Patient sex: M
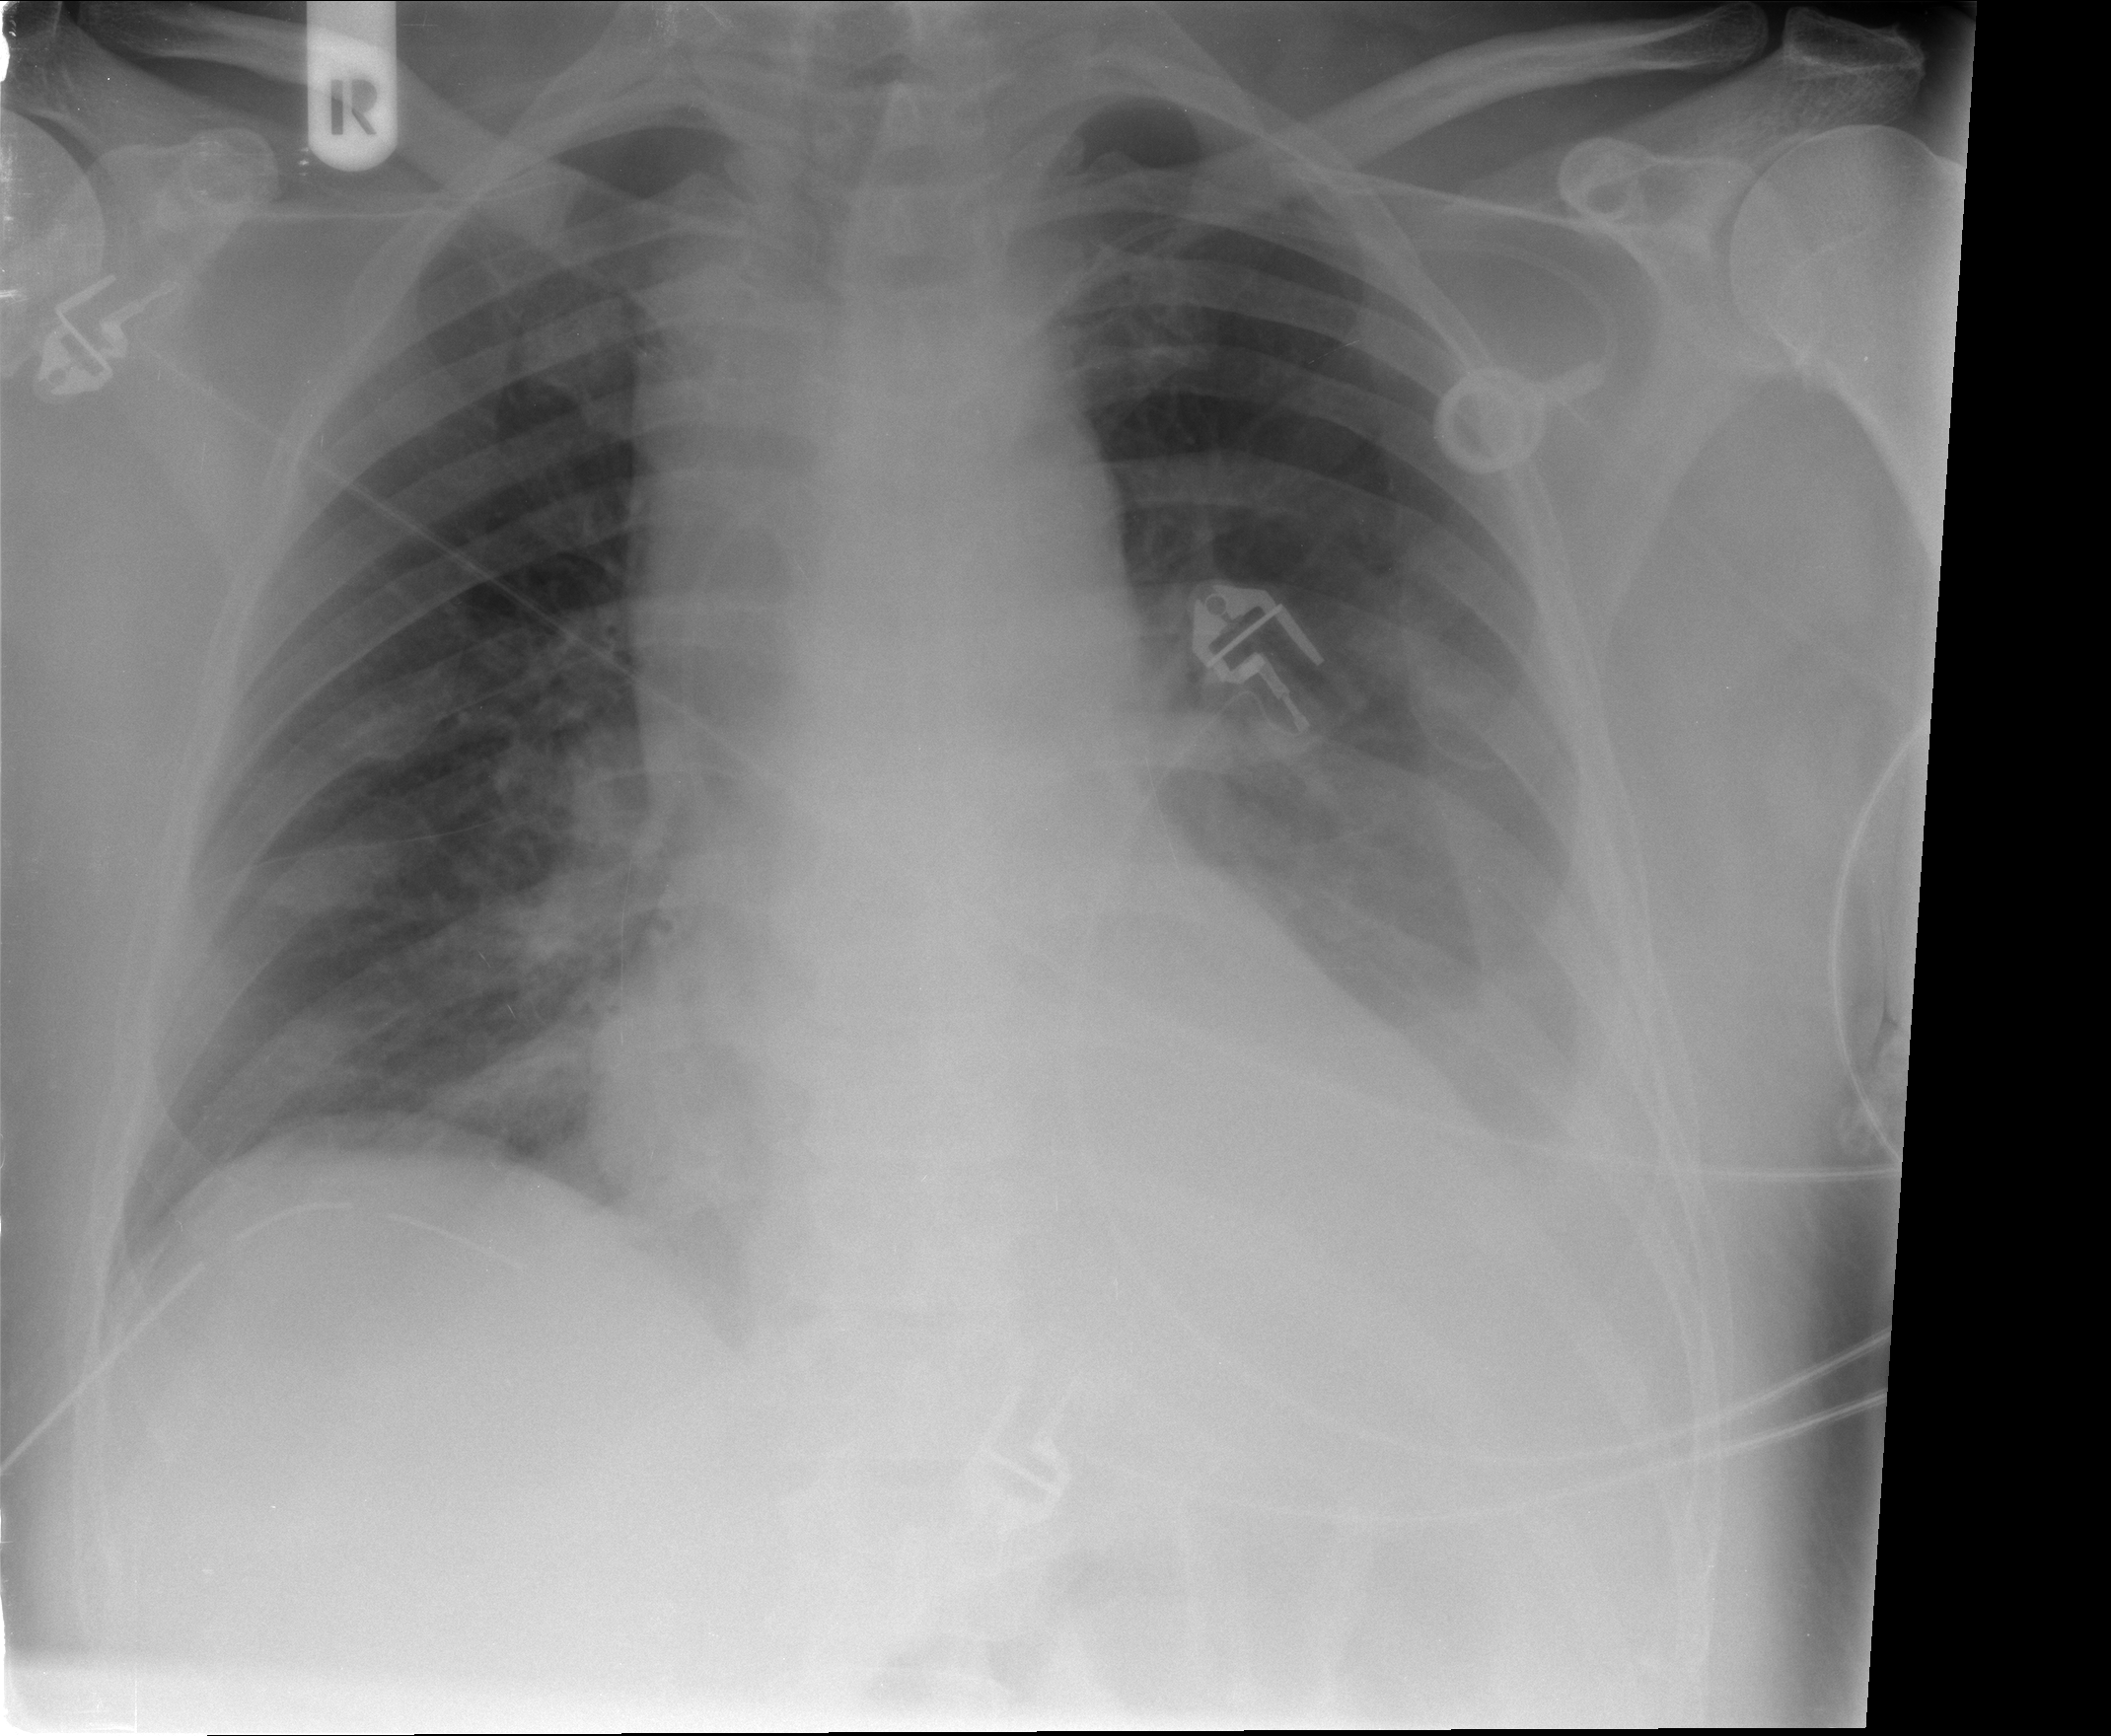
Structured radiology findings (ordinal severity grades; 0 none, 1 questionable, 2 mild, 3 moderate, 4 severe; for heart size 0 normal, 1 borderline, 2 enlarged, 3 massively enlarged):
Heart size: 1
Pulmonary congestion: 0
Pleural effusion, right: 0
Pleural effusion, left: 3
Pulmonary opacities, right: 3
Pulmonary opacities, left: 0
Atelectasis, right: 2
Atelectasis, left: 2